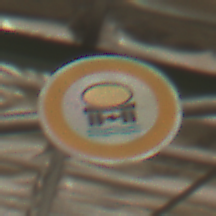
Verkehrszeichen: VerbotFahrzeugeWassergefaehrdenderLadung
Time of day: MorningAfternoon
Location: Roofed (Special)
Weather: NotSpecified
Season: NotSpecified
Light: Artificial